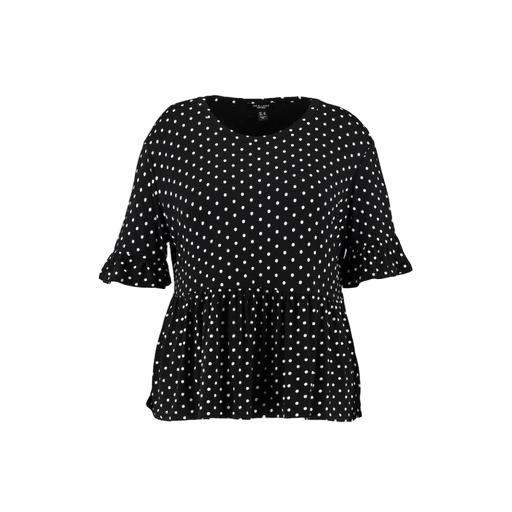
black plus size printed t-shirt only macy, black polka-dot shirt, polka-dot blouse, white background